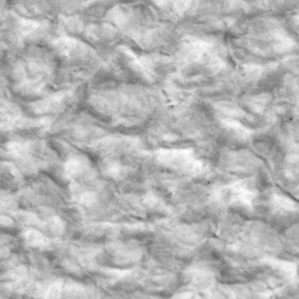
Label: non_frost